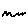
Label: zigzag